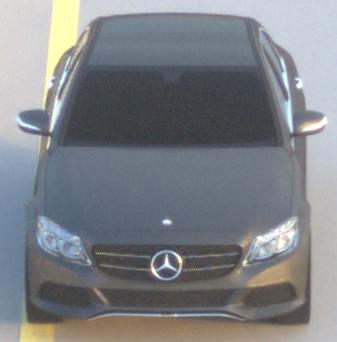
Make: Mercedes-Benz
Model: C 160
Detailed model: C-Class (205) Limousine
Model produced from: 2015/04
Model produced until: 2018/04
Doors: 4
Color: gray
Road condition: dry road
Daytime: sunrise or sunset
Contrast: medium contrast